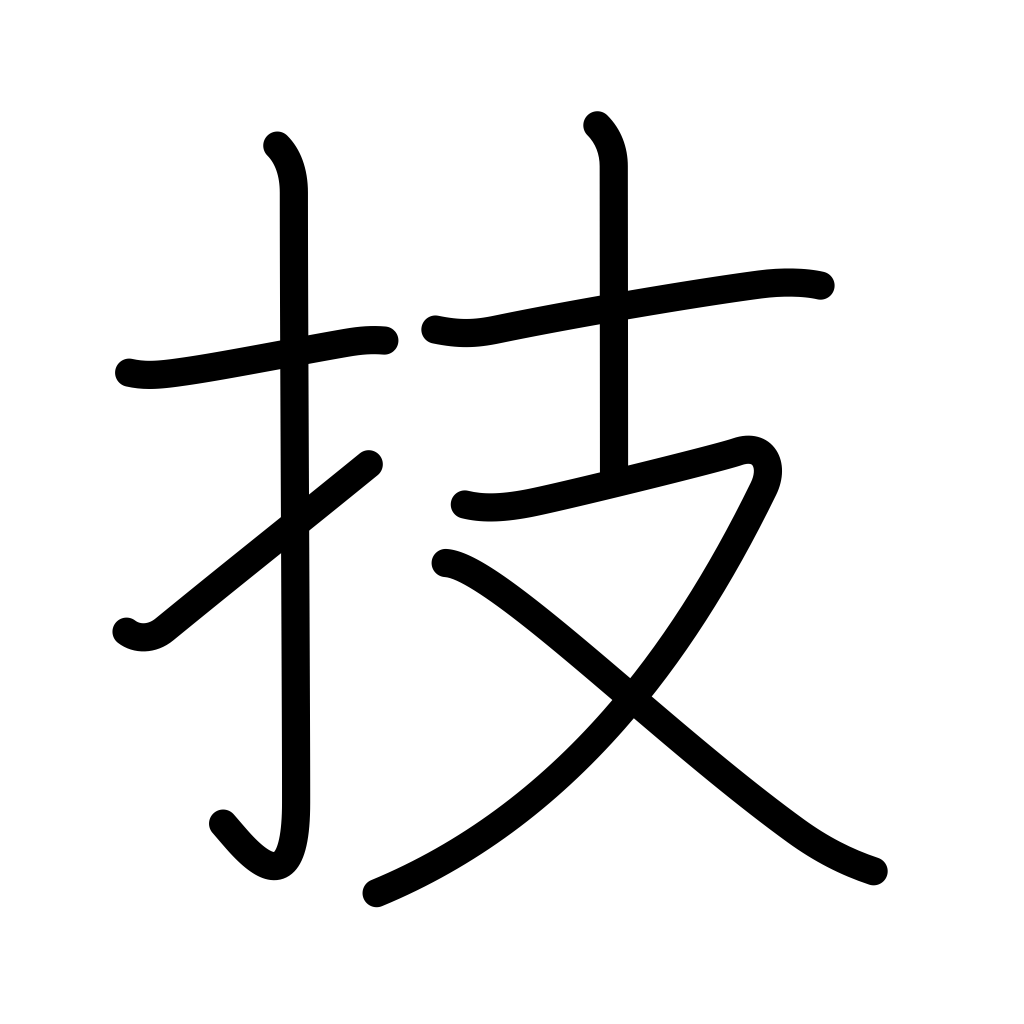
Meaning: skill, art, craft, ability, feat, performance, vocation, arts